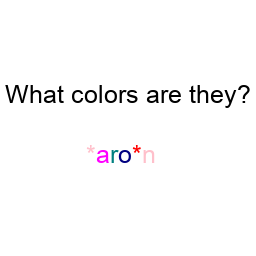
Color: pink, magenta, teal, navy, red, pink
Color name shown: maroon
Background color: white
Question text color: black